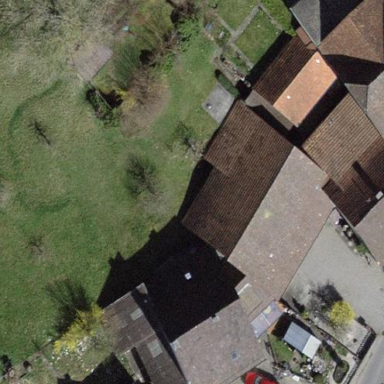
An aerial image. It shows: Building with tile roof.